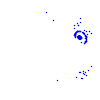
Particle: electron